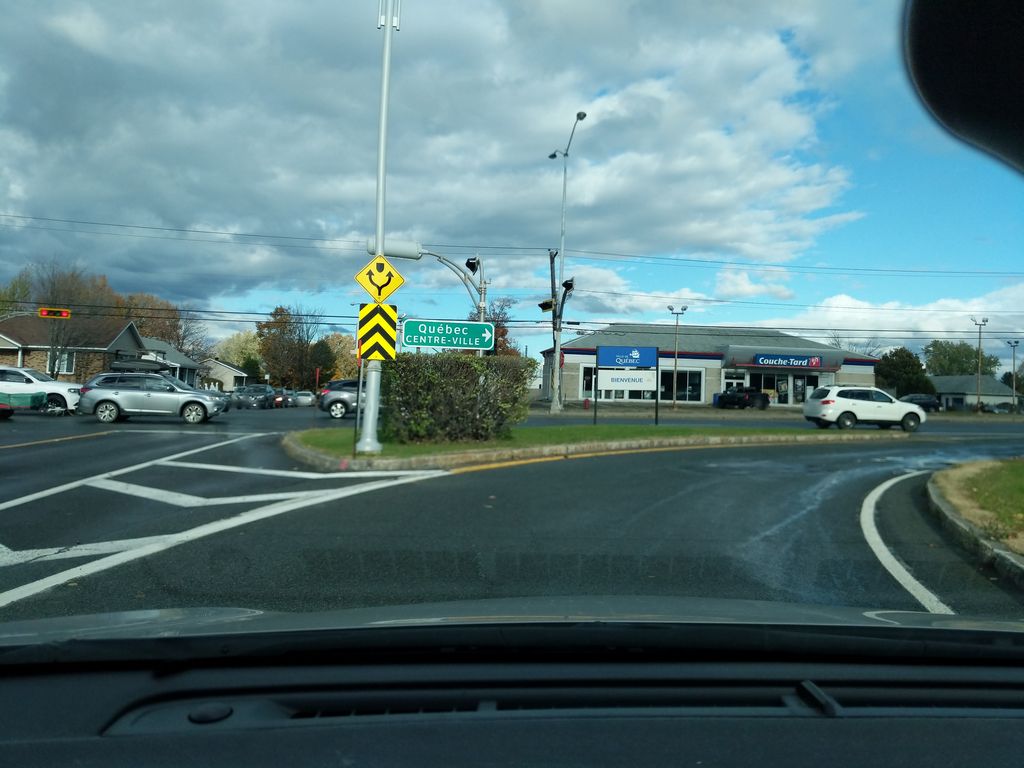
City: quebec_city